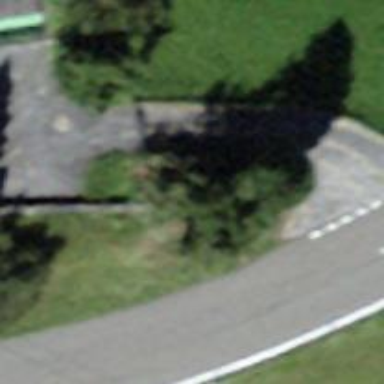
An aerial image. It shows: Driveway made of paving stones.